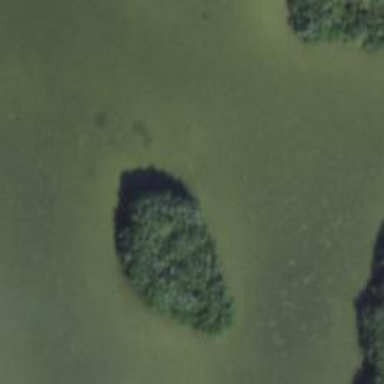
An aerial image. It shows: Wetland area dominated by mangroves.